九年级 · 度量几何学
如图, 正方形边长为 $a$, 分别以它的 4 条边为直径作半圆, 则圆中阴影部分面积为 ( )

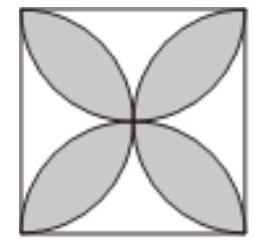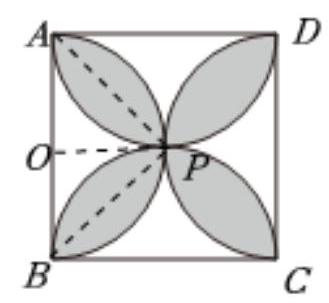
A. $\left(\frac{\pi}{2}-1\right) a^{2}$

B. $\frac{\pi}{2} a^{2}$

C. $(\pi-1) a^{2}$

D. $\left(\frac{\sqrt{3} \pi}{2}-1\right) a^{2}$

答案: A
解析: 解: 如图, 连接 $P A 、 P B 、 O P$,

则 $S_{\text {半圆 } O}=\frac{1}{2} \pi\left(\frac{a}{2}\right)^{2}=\frac{1}{8} \pi a^{2}, S_{\triangle A B P}=\frac{1}{2} A B \cdot O P=\frac{1}{2} \times a \times \frac{a}{2}=\frac{1}{4} a^{2}$,

由题意得: 图中阴影部分的面积 $=4\left(S_{\text {半圆 } 0}-S_{\triangle A B P}\right)=4\left(\frac{1}{8} \pi a^{2}-\frac{1}{4} a^{2},\right)=\left(\frac{\pi}{2}-1\right) a^{2}$.

故选: $A$.

如图, 作辅助线; 首先求出半圆 $O$ 的面积, 其次求出 $\triangle A B P$ 的面积; 观察图形可以发现：阴影部分的面积 $=4\left(S_{\text {半圆 } 0}-S_{\triangle A B P}\right)$, 求出值, 即可解决问题.

该题主要考查了正方形的性质、圆的面积公式、三角形的面积公式等知识点及其应用问题; 解题的关键是作辅助线, 将阴影部分的面积转化为规则图形的面积和或差.